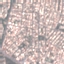
Land use / land cover class: Residential